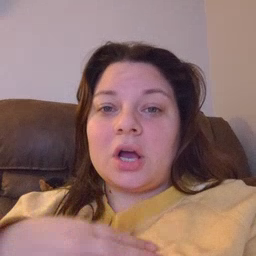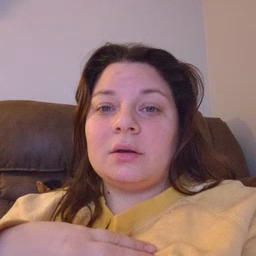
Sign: fall